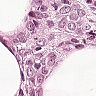
Metastatic tissue present: yes